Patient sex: F
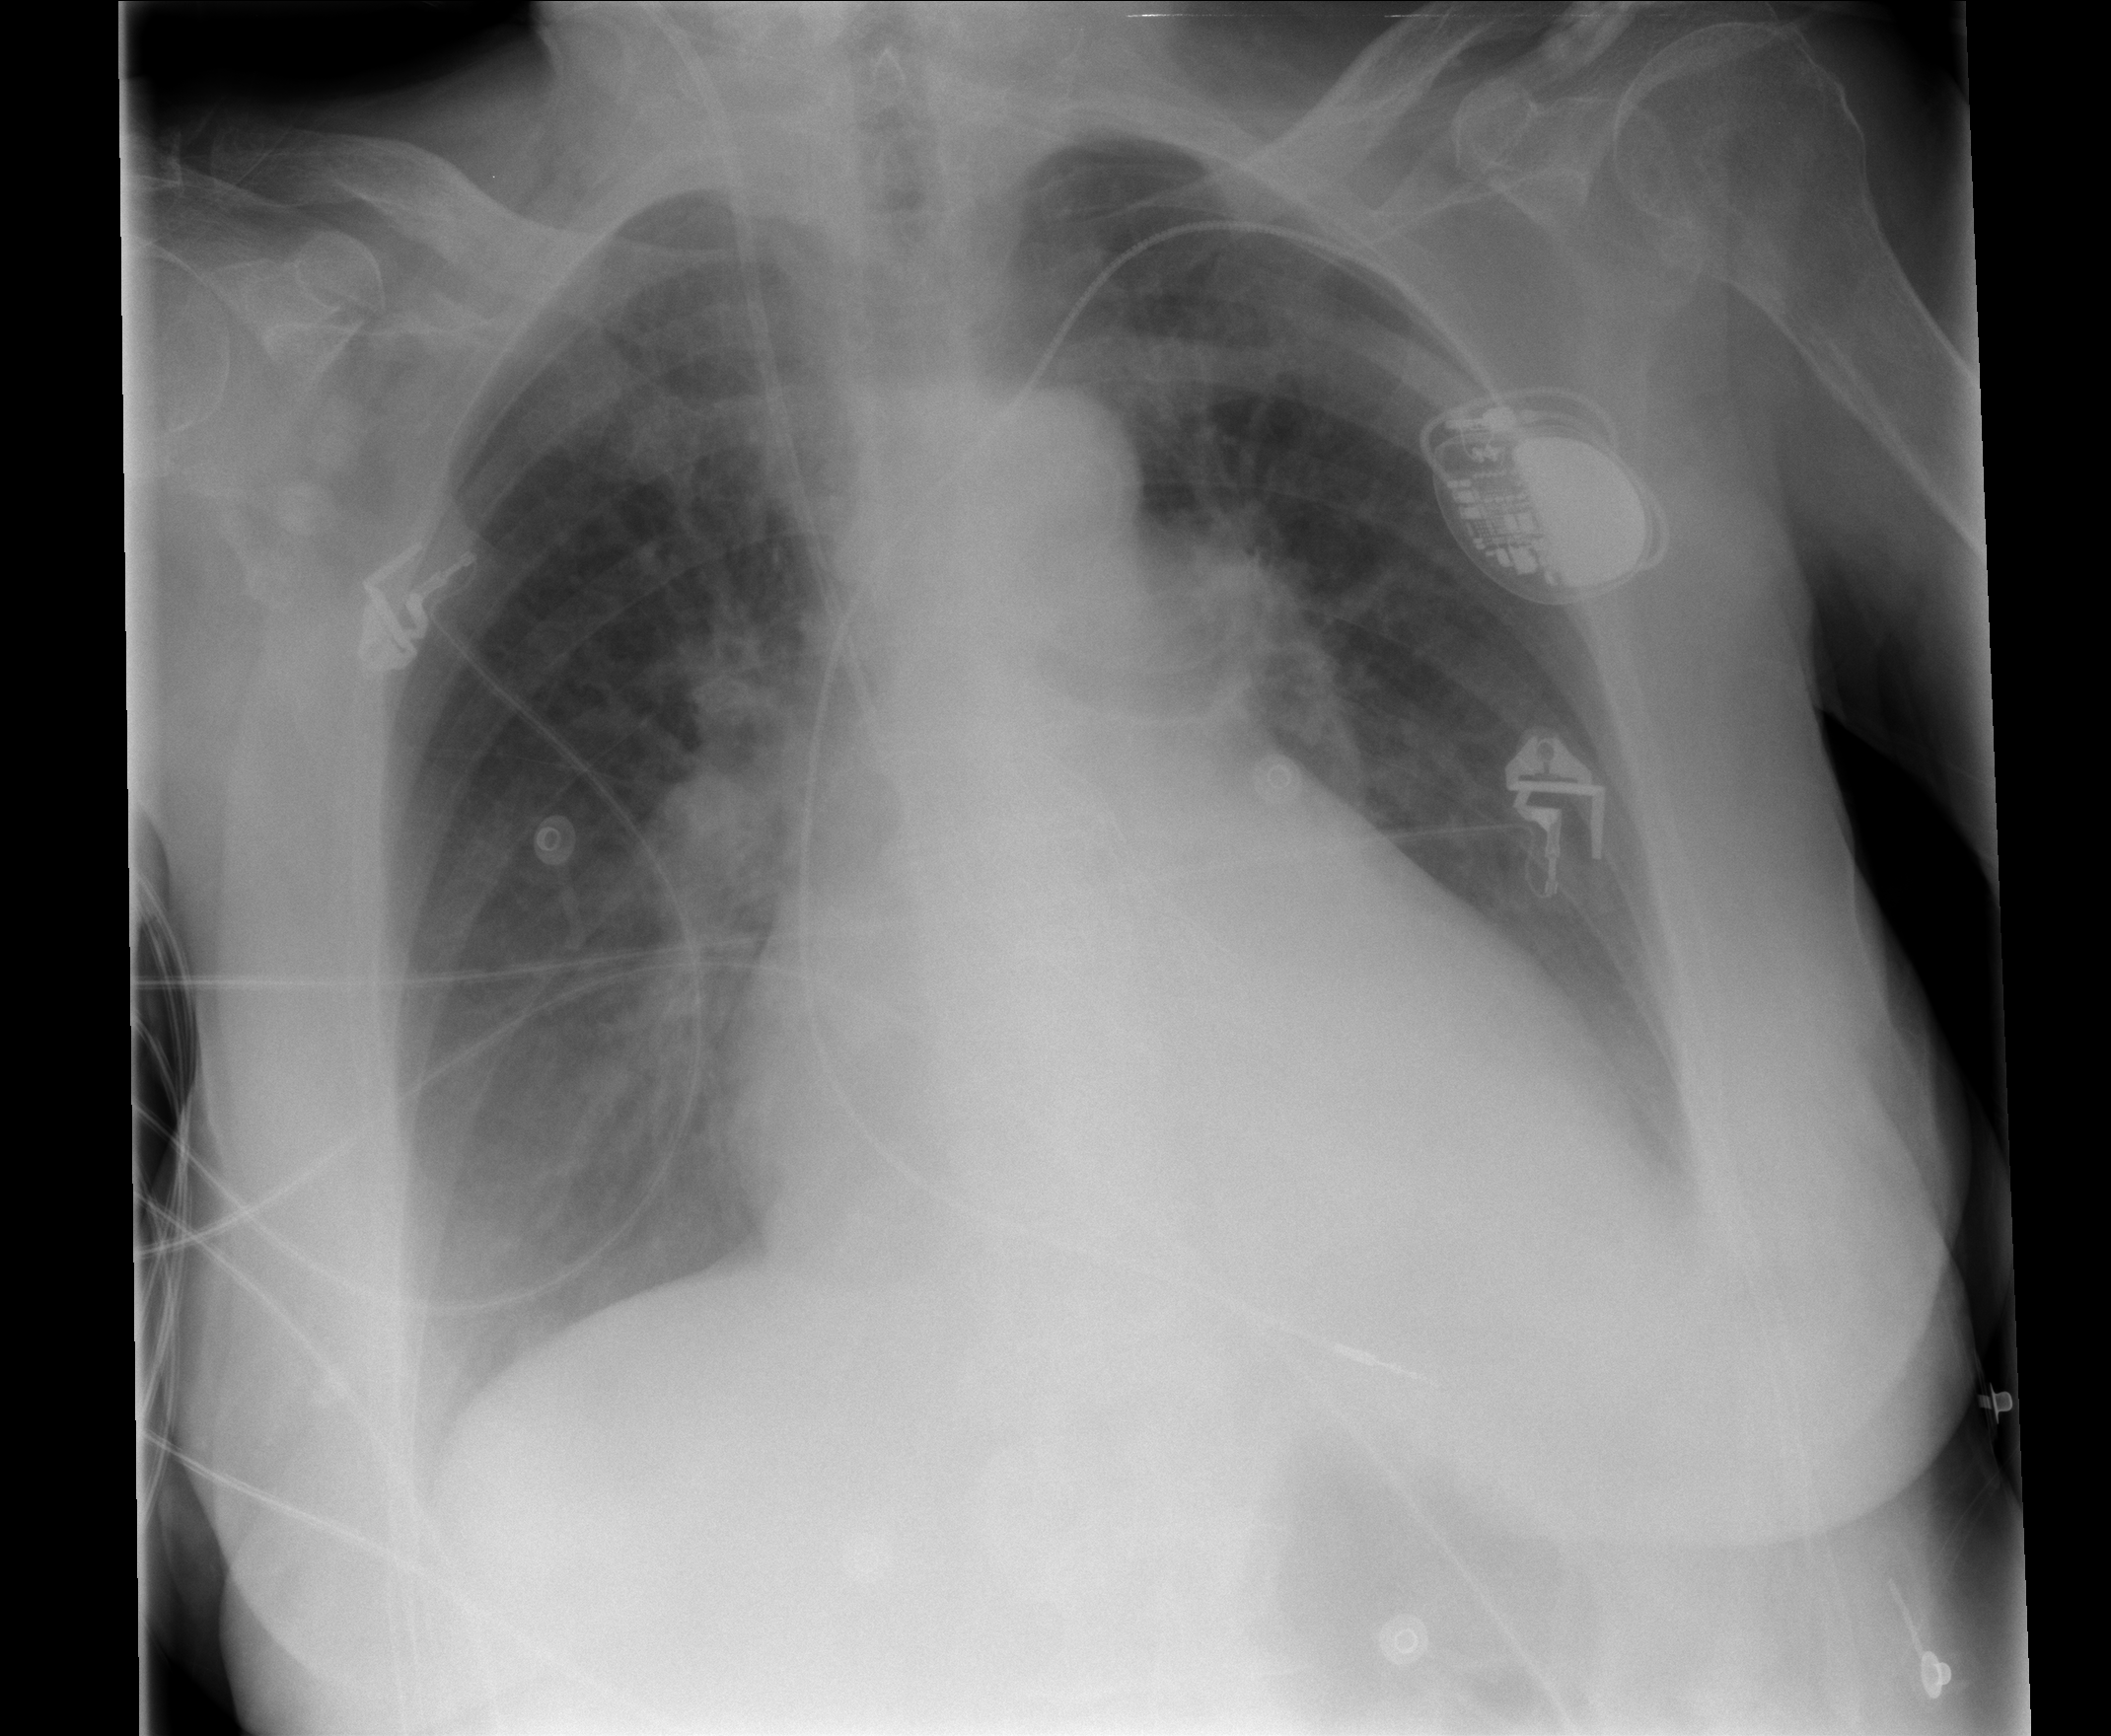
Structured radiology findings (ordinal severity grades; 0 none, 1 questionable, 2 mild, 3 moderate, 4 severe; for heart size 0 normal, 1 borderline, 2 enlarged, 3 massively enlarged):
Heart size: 3
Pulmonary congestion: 2
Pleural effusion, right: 1
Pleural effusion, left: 2
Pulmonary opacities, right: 2
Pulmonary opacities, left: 0
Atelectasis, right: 2
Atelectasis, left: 2